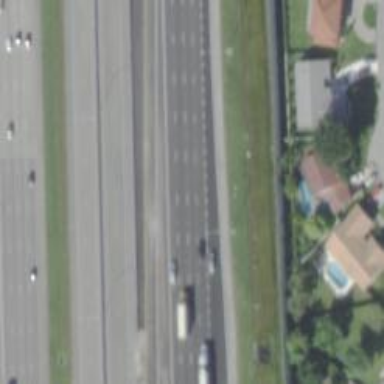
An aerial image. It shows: Motorway.